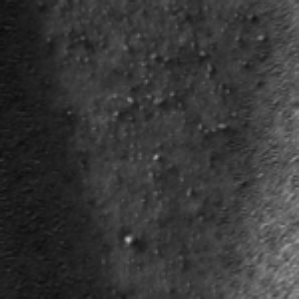
Label: frost